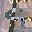
Label: 9